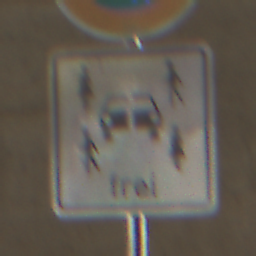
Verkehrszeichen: CarsharingfahrzeugeFrei
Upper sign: EingeschraenktesHalteverbot
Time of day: Midday
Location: Roofed (Tunnel)
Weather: NotSpecified
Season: NotSpecified
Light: Natural